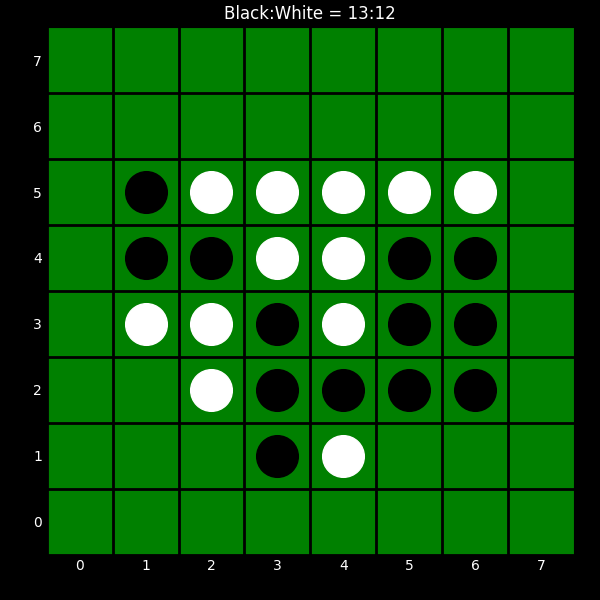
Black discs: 13
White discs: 12